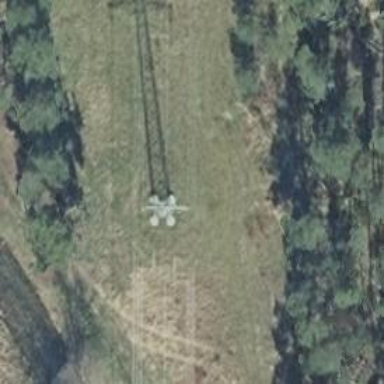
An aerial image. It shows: Power tower.